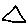
Label: triangle